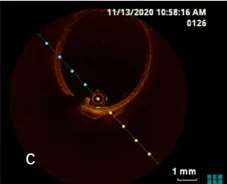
Post-stenotic dilatation.
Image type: ophthalmic_imaging (oct)